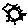
Label: sun